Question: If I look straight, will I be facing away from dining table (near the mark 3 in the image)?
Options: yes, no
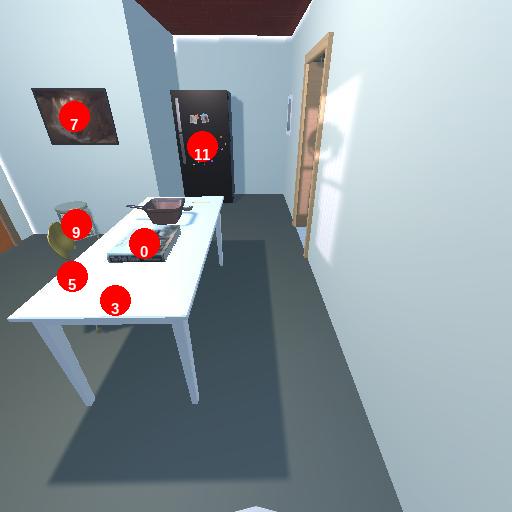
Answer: yes